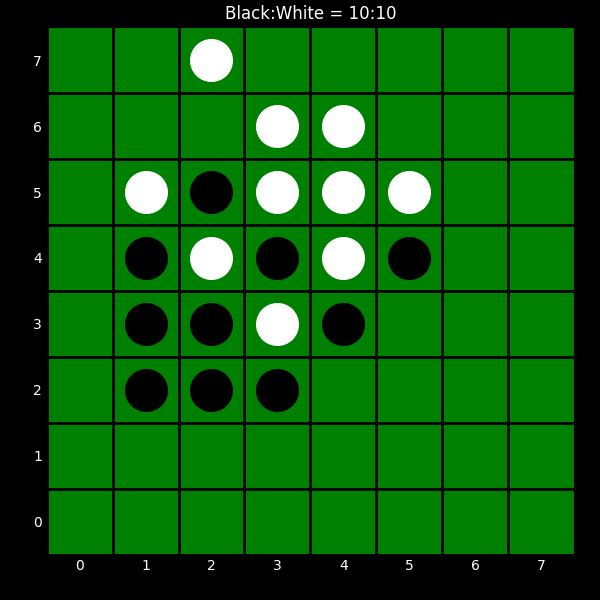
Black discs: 10
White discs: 10